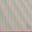
Piece: xx